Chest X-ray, AP view. Patient: 76 years old, sex M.
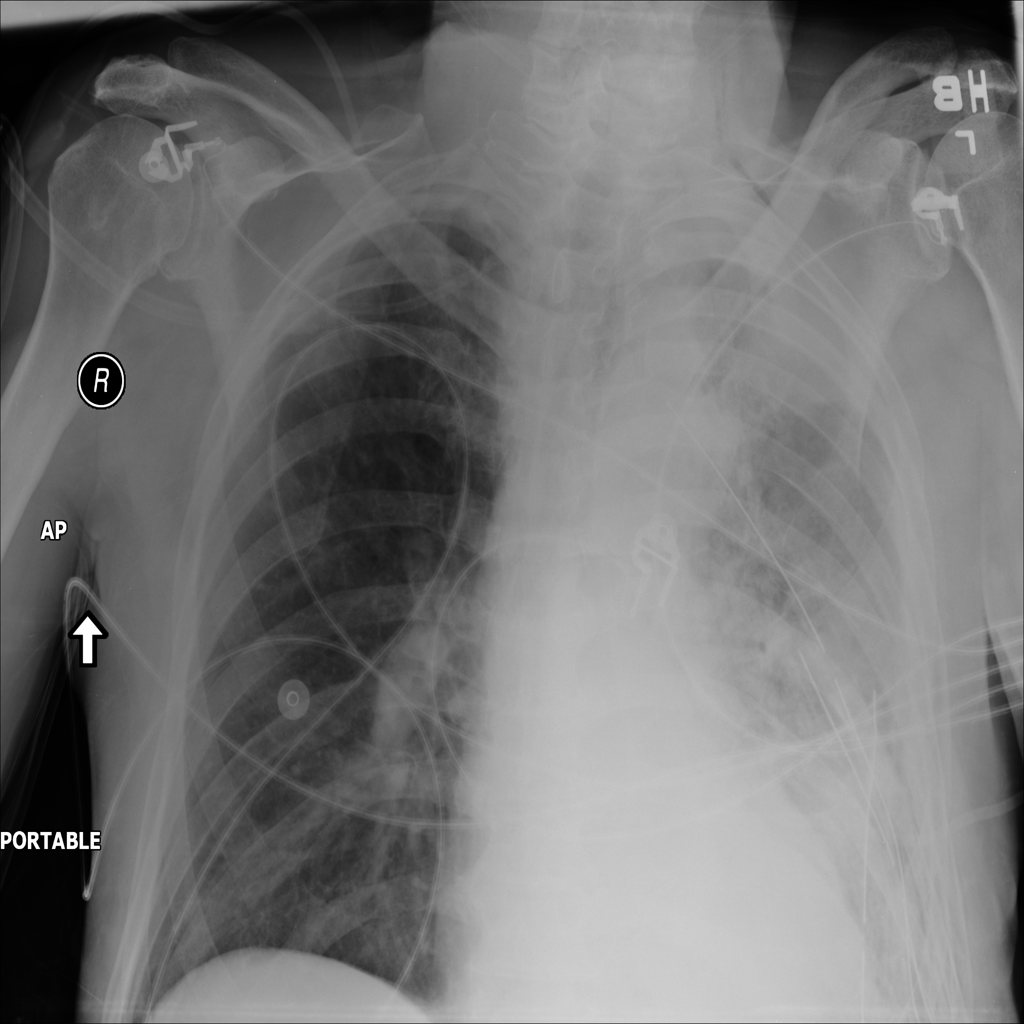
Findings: Effusion